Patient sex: F
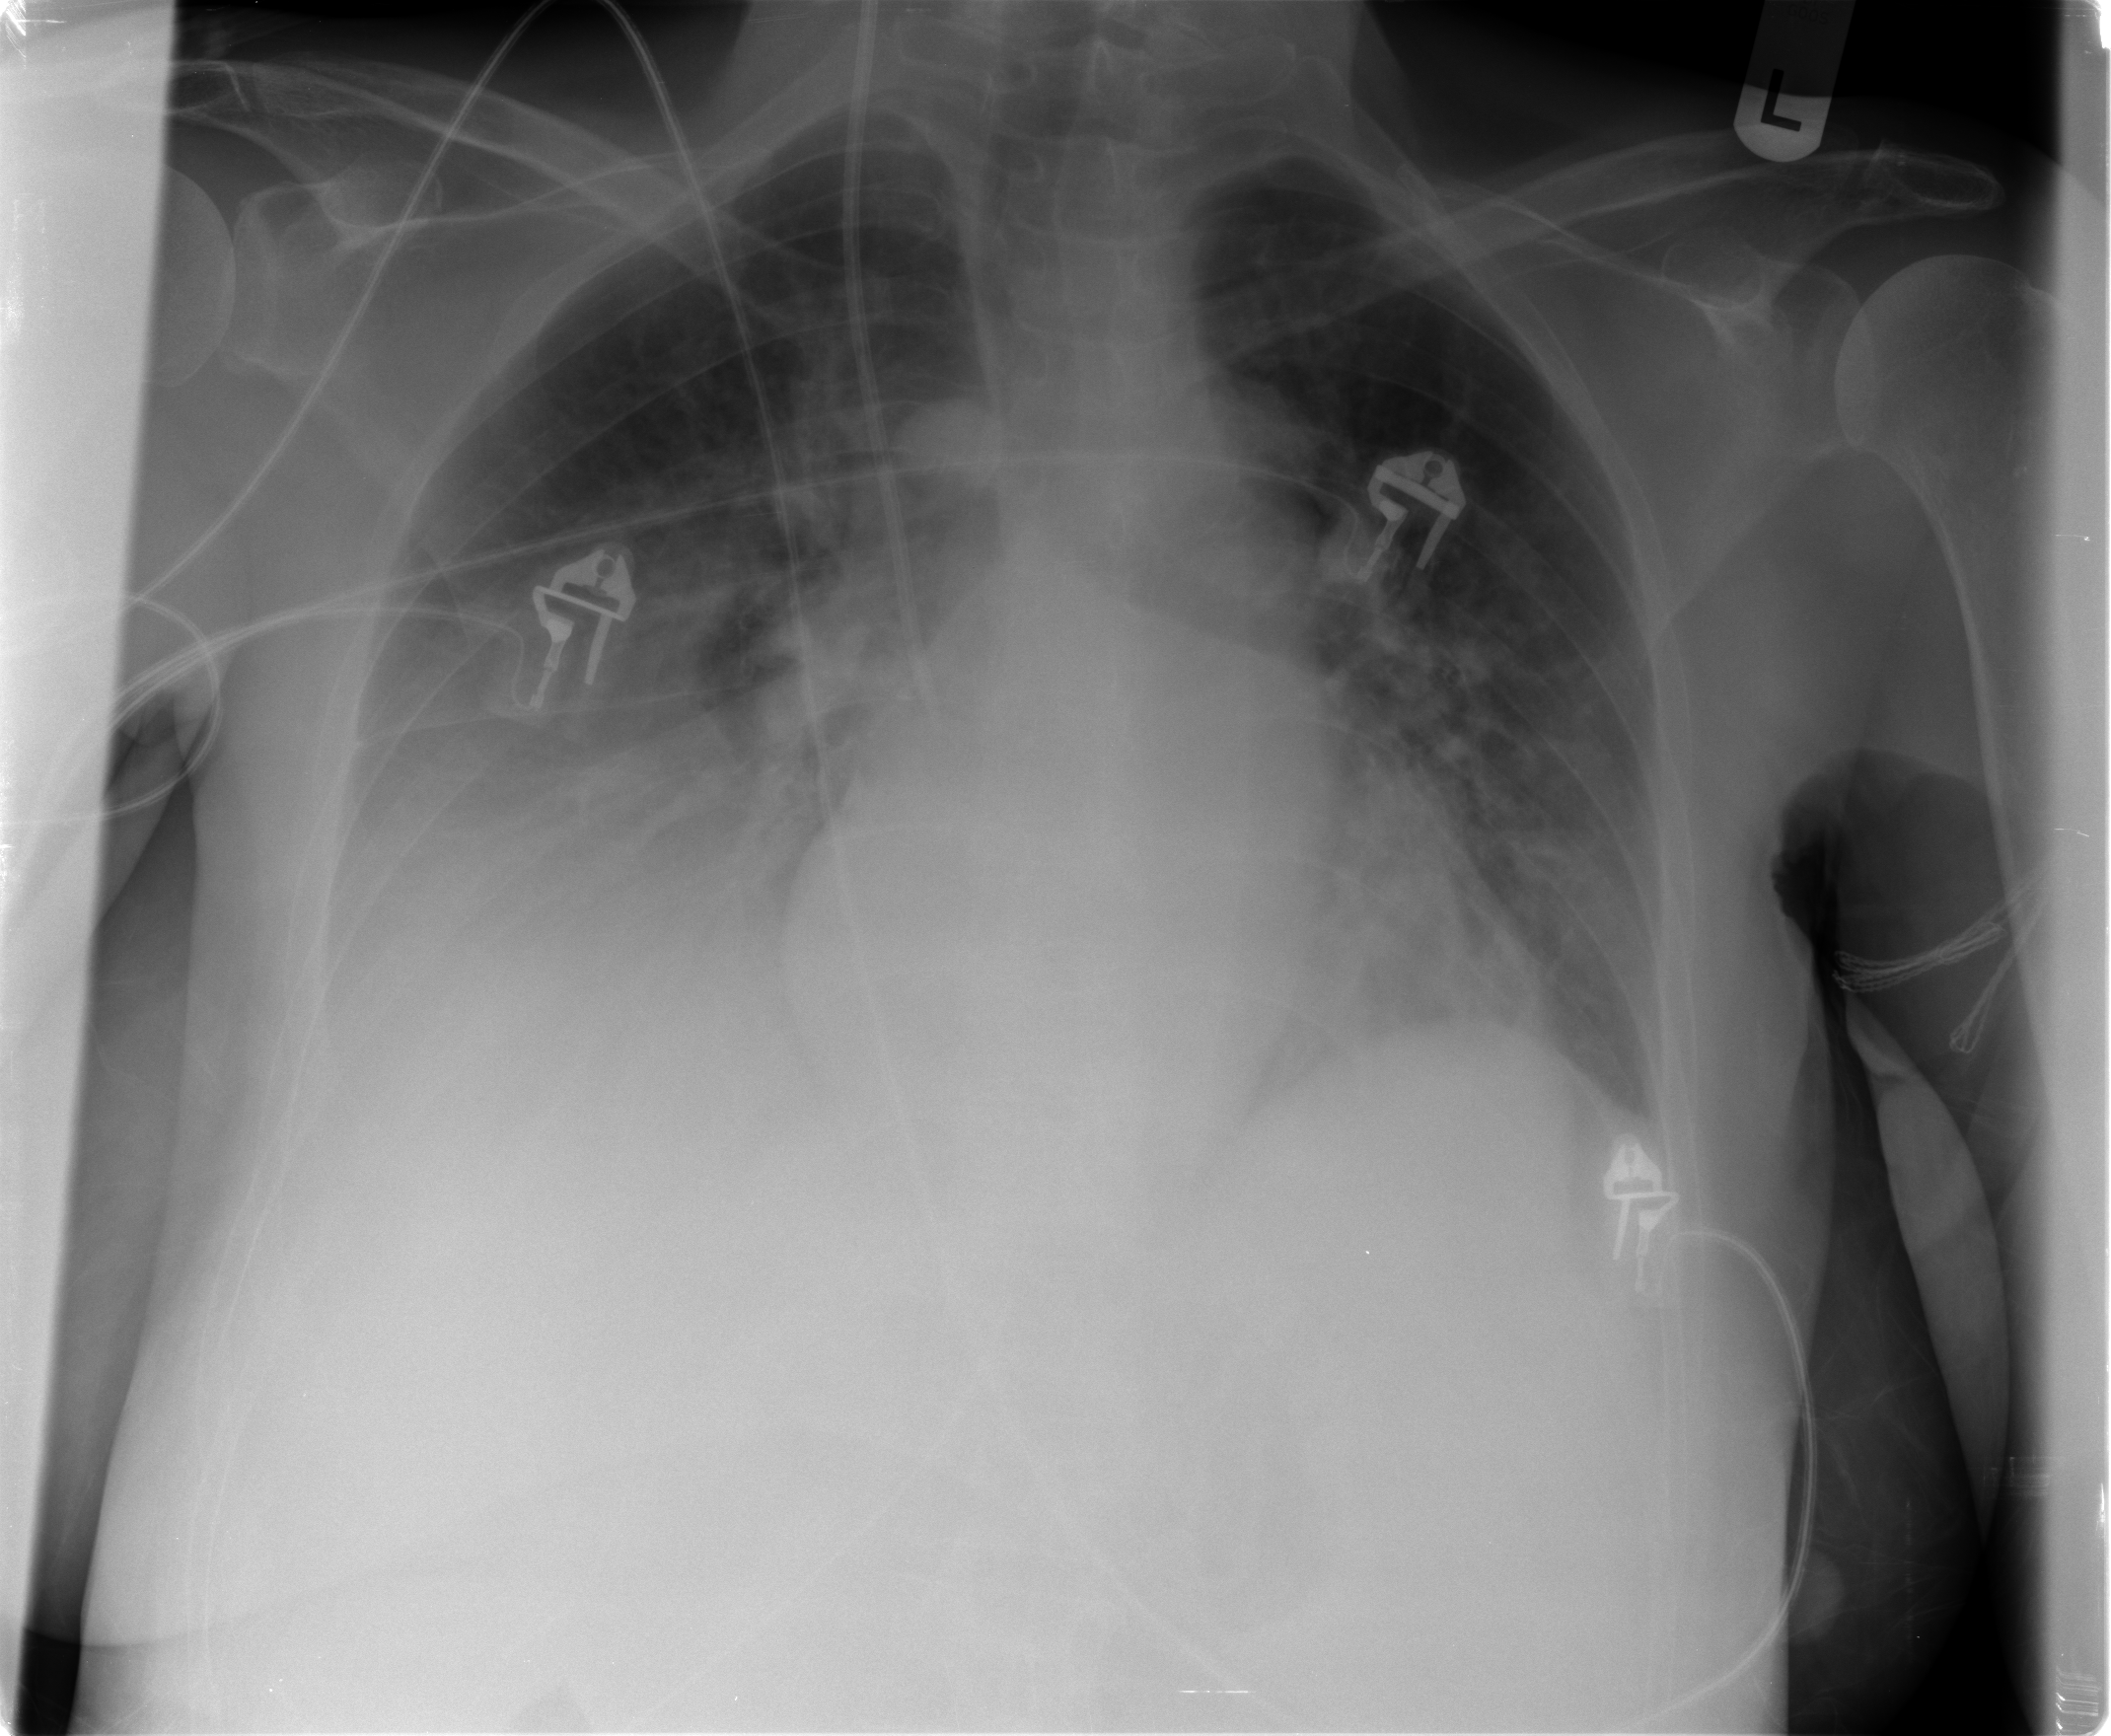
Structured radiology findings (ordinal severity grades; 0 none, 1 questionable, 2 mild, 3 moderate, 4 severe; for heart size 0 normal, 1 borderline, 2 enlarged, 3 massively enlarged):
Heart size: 1
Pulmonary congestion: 2
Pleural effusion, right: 2
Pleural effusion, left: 1
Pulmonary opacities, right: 2
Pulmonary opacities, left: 0
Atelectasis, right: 2
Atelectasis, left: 2